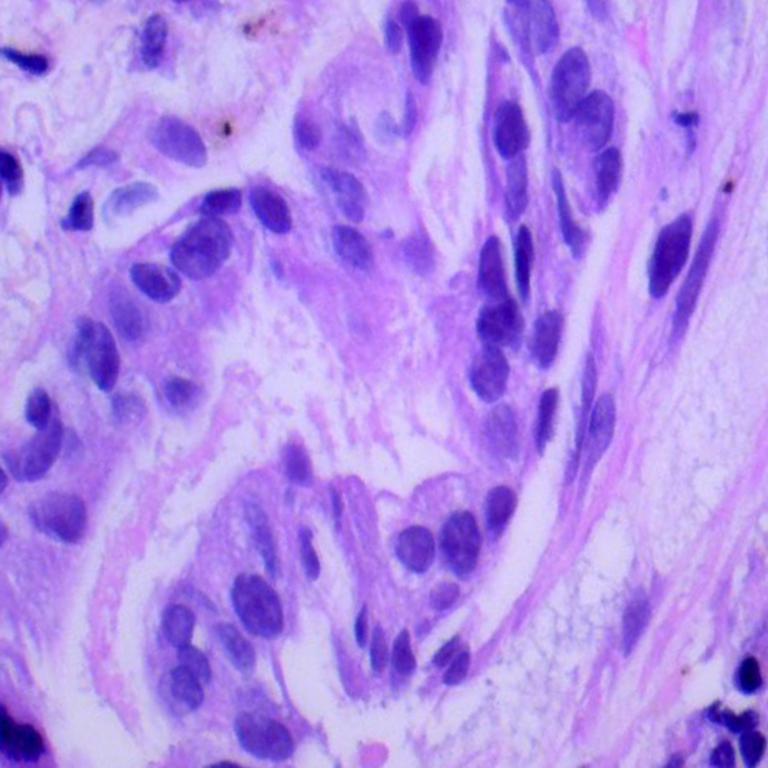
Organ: lung
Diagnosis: adenocarcinomas